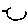
Label: bird